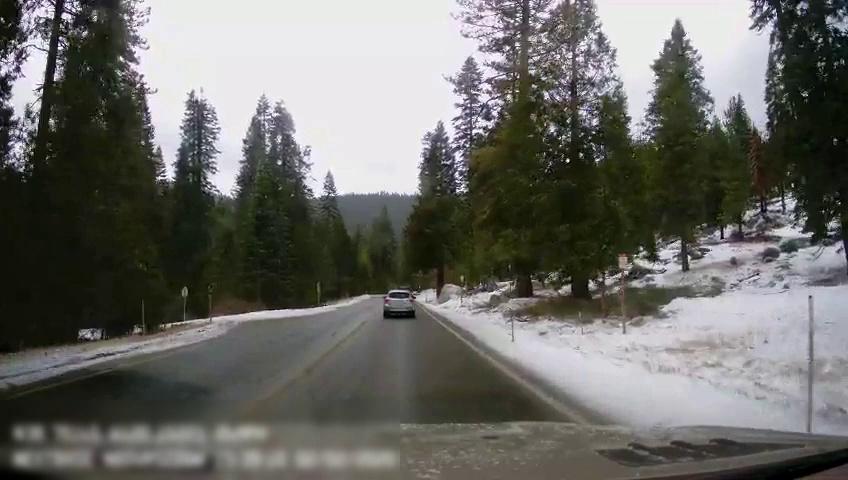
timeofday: Day
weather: Snowy
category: Drivable Space
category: Vehicles | Truck
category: Vehicles | SUV
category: Lanes | Current Lane
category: Lanes | Opposite Lane
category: Traffic | Signs